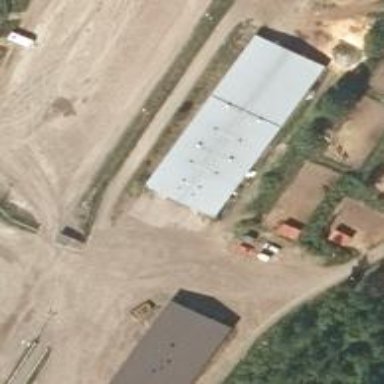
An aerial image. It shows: Stable building with gabled roof.